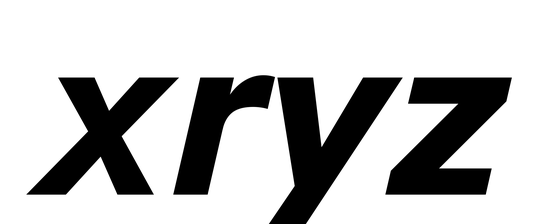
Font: InstrumentSans-Italic_Bold_Italic